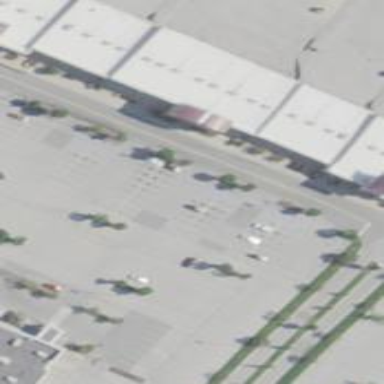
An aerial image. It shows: Retail building.